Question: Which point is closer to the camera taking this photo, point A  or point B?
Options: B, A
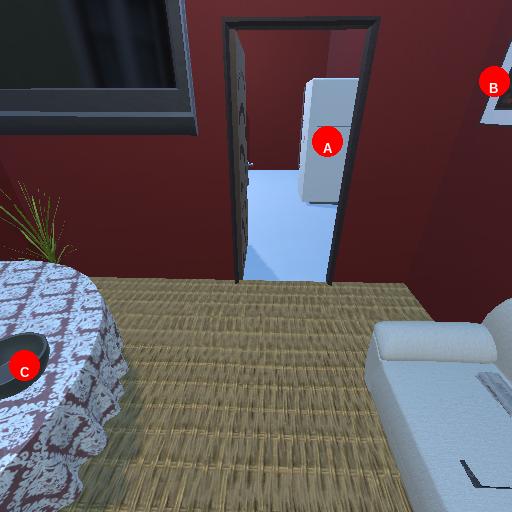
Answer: B